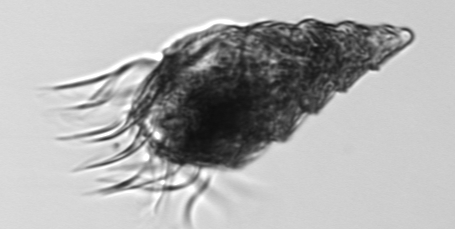
Label: Laboea_strobila